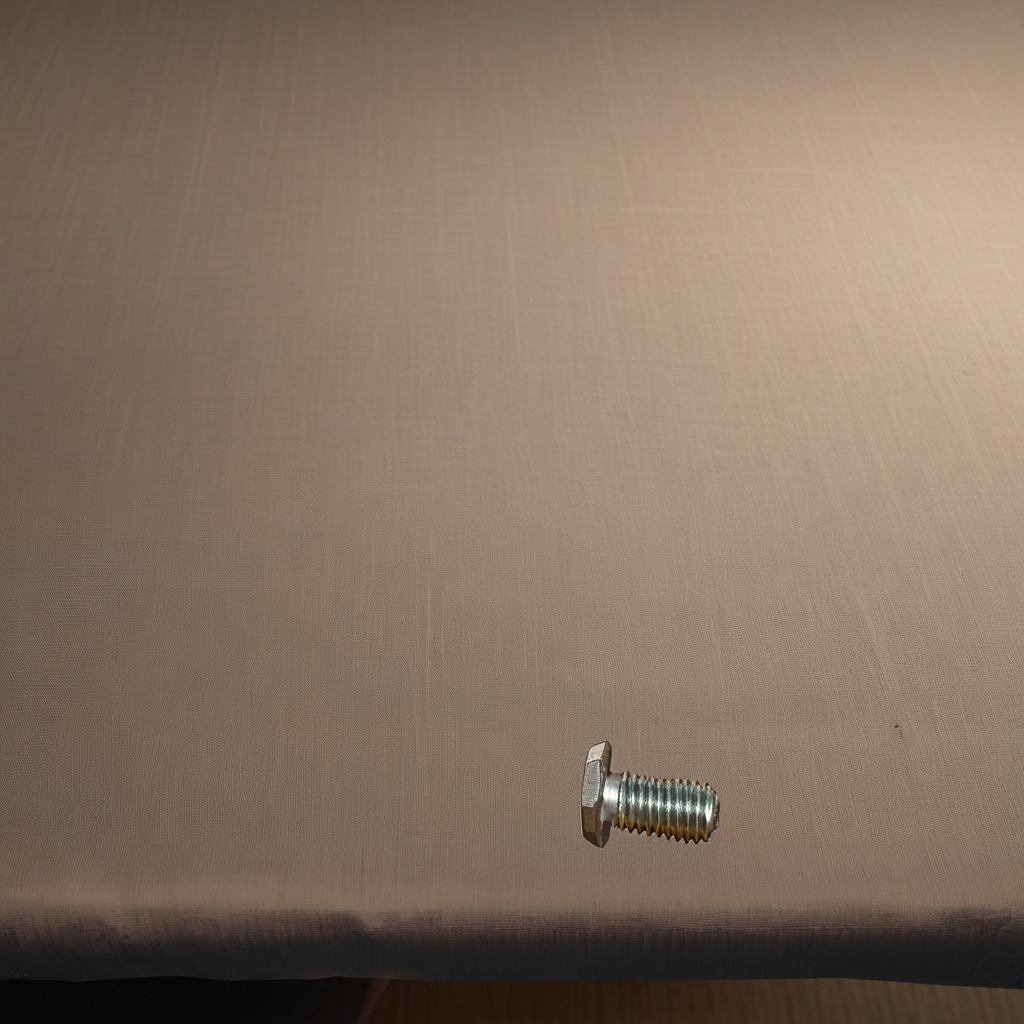
A metal screw lies on the wooden table.